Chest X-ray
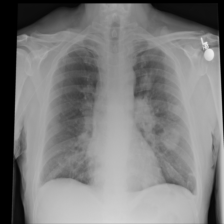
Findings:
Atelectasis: negative
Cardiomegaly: negative
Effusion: negative
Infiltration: negative
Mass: negative
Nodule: negative
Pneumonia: negative
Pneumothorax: negative
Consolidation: negative
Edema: negative
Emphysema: negative
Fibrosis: negative
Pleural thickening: negative
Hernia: negative